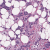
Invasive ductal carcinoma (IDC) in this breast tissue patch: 1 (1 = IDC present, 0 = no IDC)